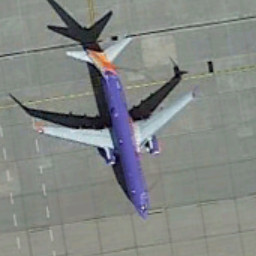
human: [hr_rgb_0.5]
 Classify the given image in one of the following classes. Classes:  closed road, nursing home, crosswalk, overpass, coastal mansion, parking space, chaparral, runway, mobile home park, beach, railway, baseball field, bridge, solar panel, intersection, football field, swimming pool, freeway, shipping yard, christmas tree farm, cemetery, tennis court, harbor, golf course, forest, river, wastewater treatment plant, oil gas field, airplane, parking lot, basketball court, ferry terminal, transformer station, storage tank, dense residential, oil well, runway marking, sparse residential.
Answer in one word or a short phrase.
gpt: airplane